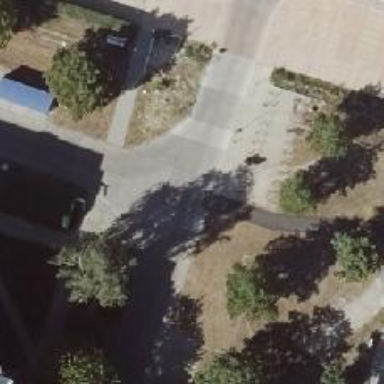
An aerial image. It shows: Residential road with concrete surface.